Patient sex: F
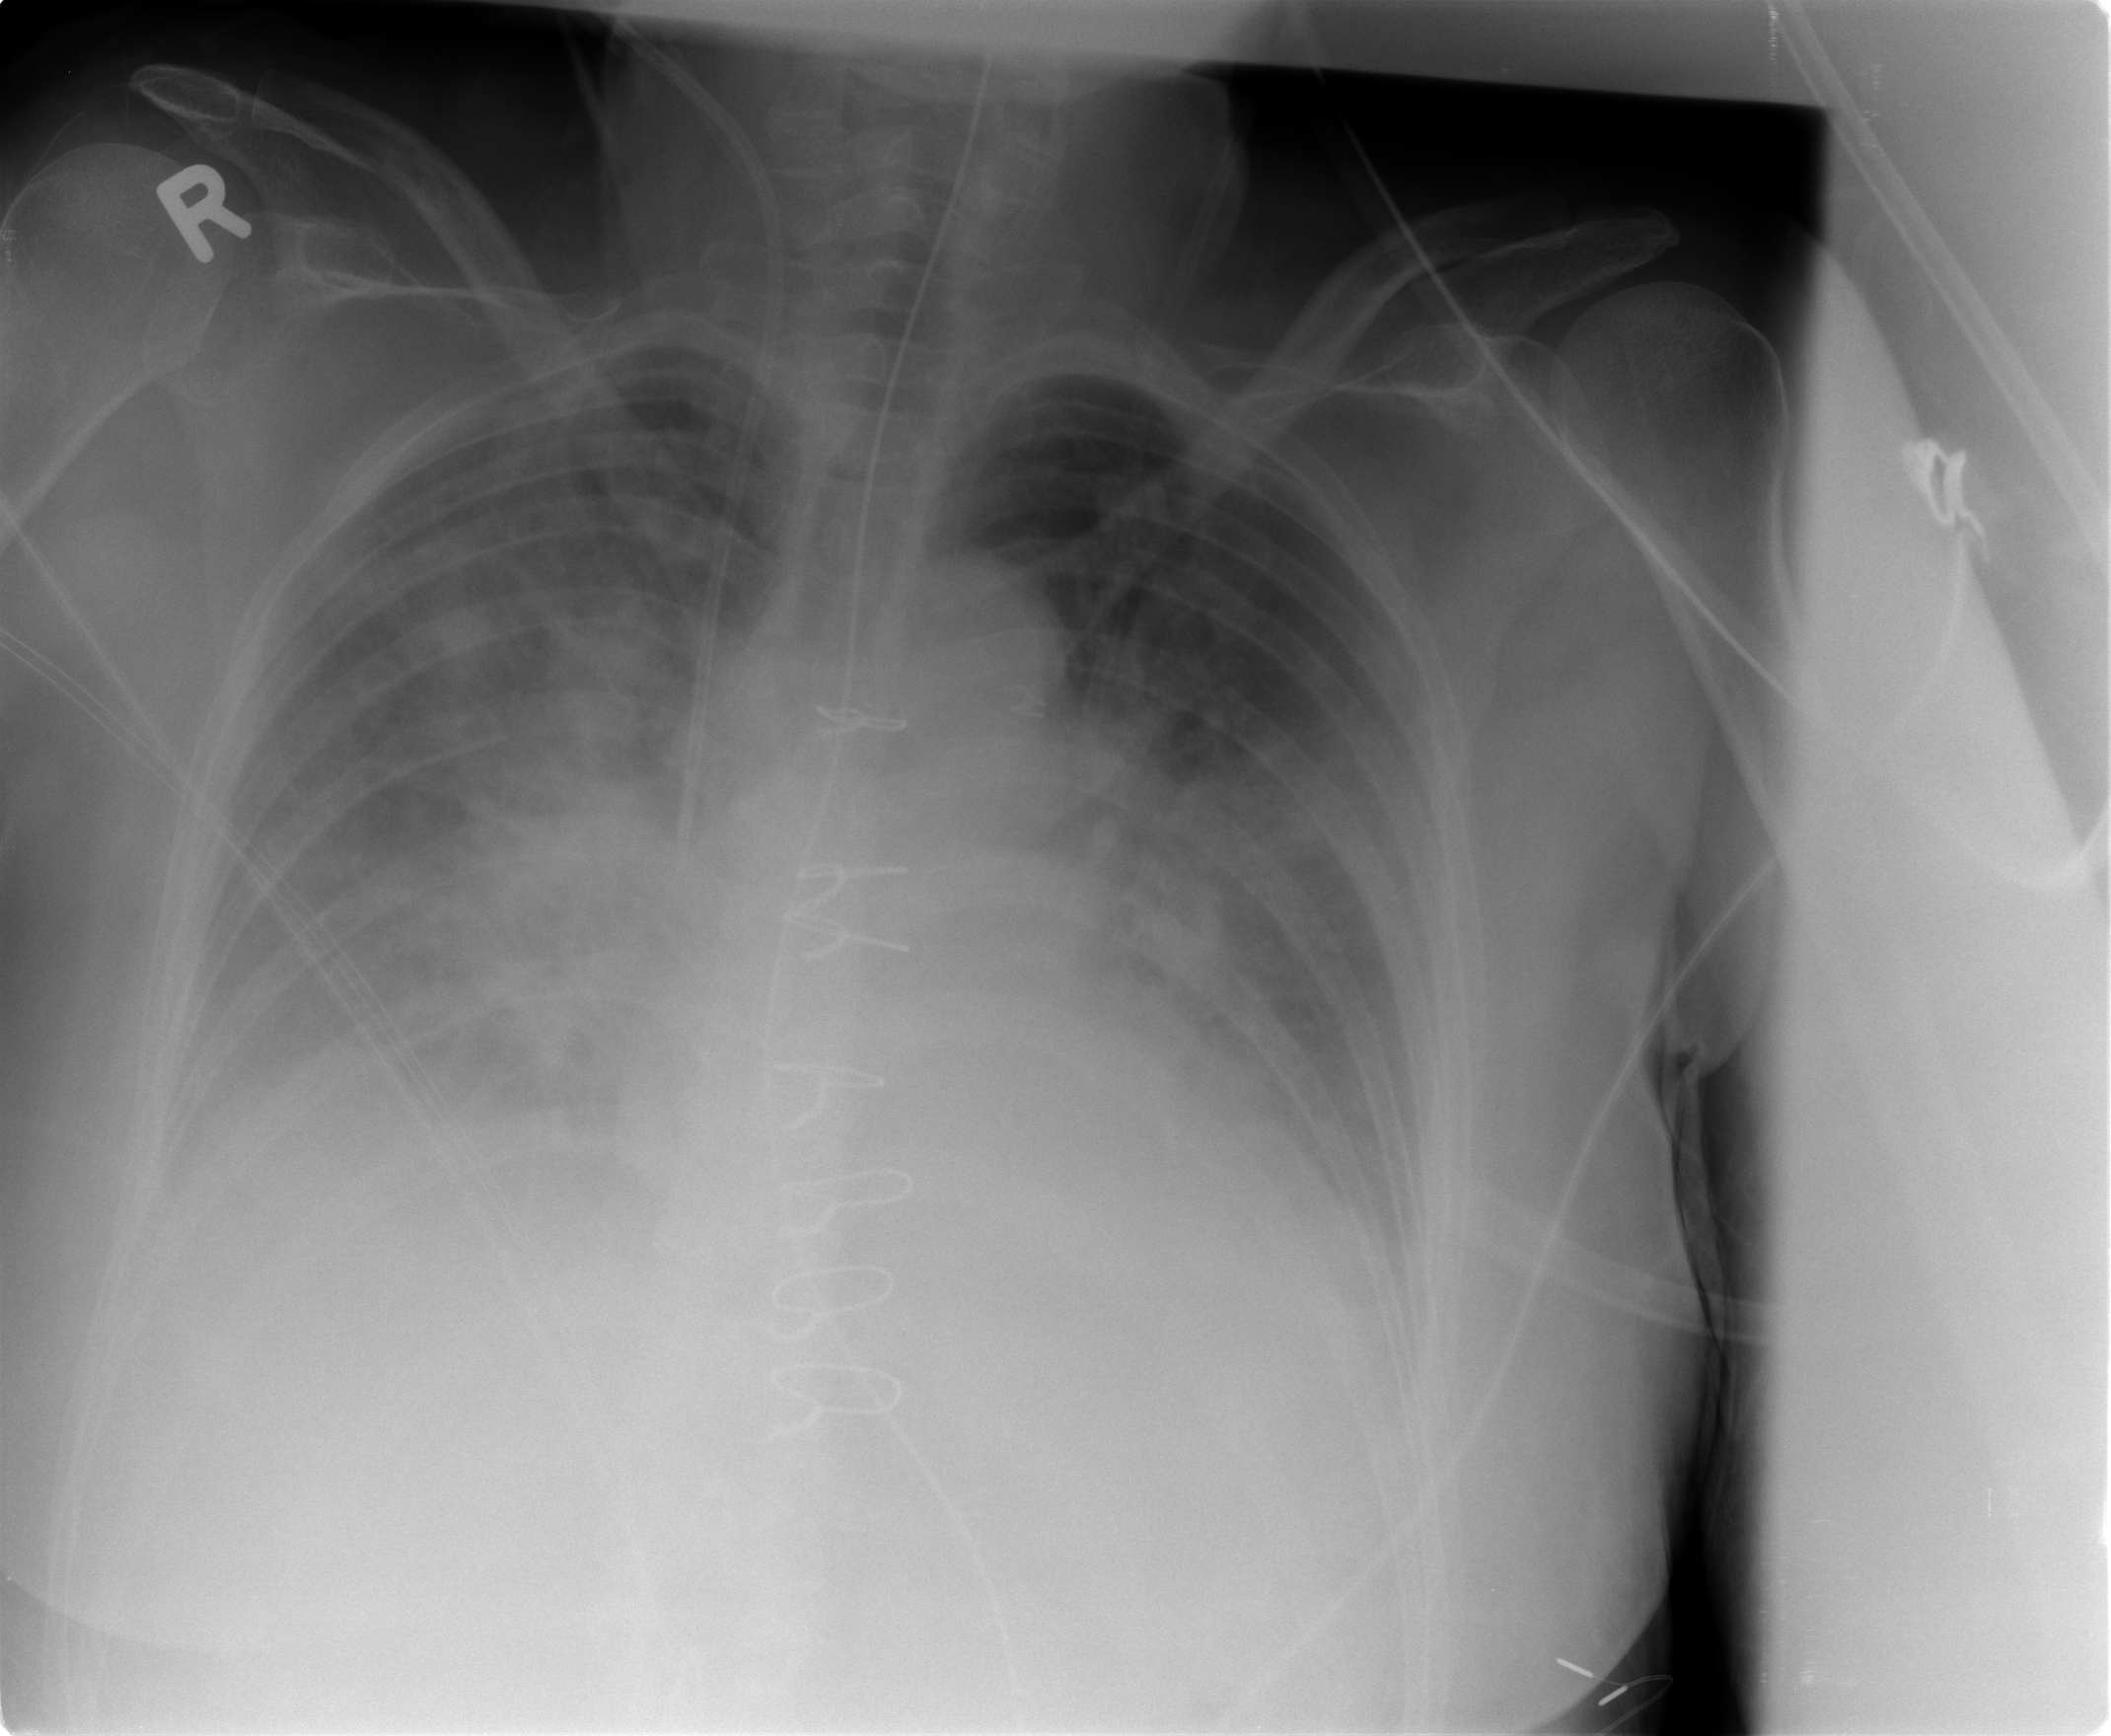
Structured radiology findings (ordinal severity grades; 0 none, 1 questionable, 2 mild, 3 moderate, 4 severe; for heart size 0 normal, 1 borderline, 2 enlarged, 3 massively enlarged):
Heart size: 2
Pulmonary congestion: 3
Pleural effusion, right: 3
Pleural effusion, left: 2
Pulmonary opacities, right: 3
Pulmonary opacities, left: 2
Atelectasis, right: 3
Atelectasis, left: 3